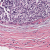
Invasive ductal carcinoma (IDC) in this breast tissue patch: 0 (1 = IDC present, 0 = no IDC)